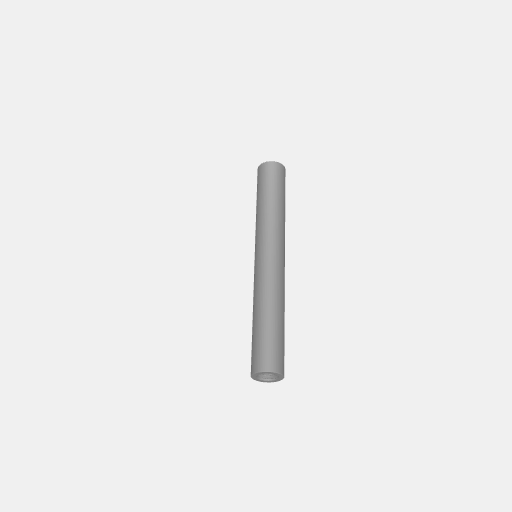
Part: Standoff6OD46